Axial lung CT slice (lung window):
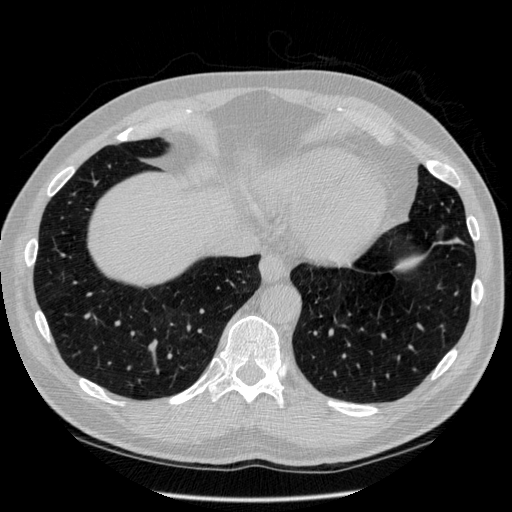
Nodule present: no